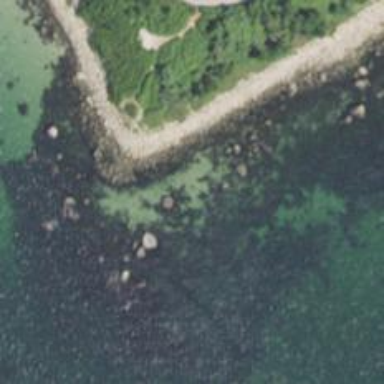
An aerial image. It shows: Natural rock reef.